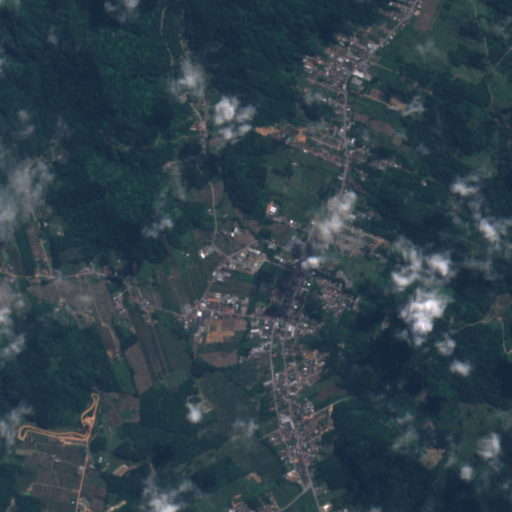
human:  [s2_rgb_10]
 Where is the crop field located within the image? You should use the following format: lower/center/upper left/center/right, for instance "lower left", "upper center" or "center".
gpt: The crop field is located in the lower center of the image.
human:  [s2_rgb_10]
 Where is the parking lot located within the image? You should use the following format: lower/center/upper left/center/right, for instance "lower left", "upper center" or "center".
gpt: The parking lot is located in the upper left of the image.
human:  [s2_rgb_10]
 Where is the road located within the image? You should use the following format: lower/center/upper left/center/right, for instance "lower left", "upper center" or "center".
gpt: There is no road in the image.